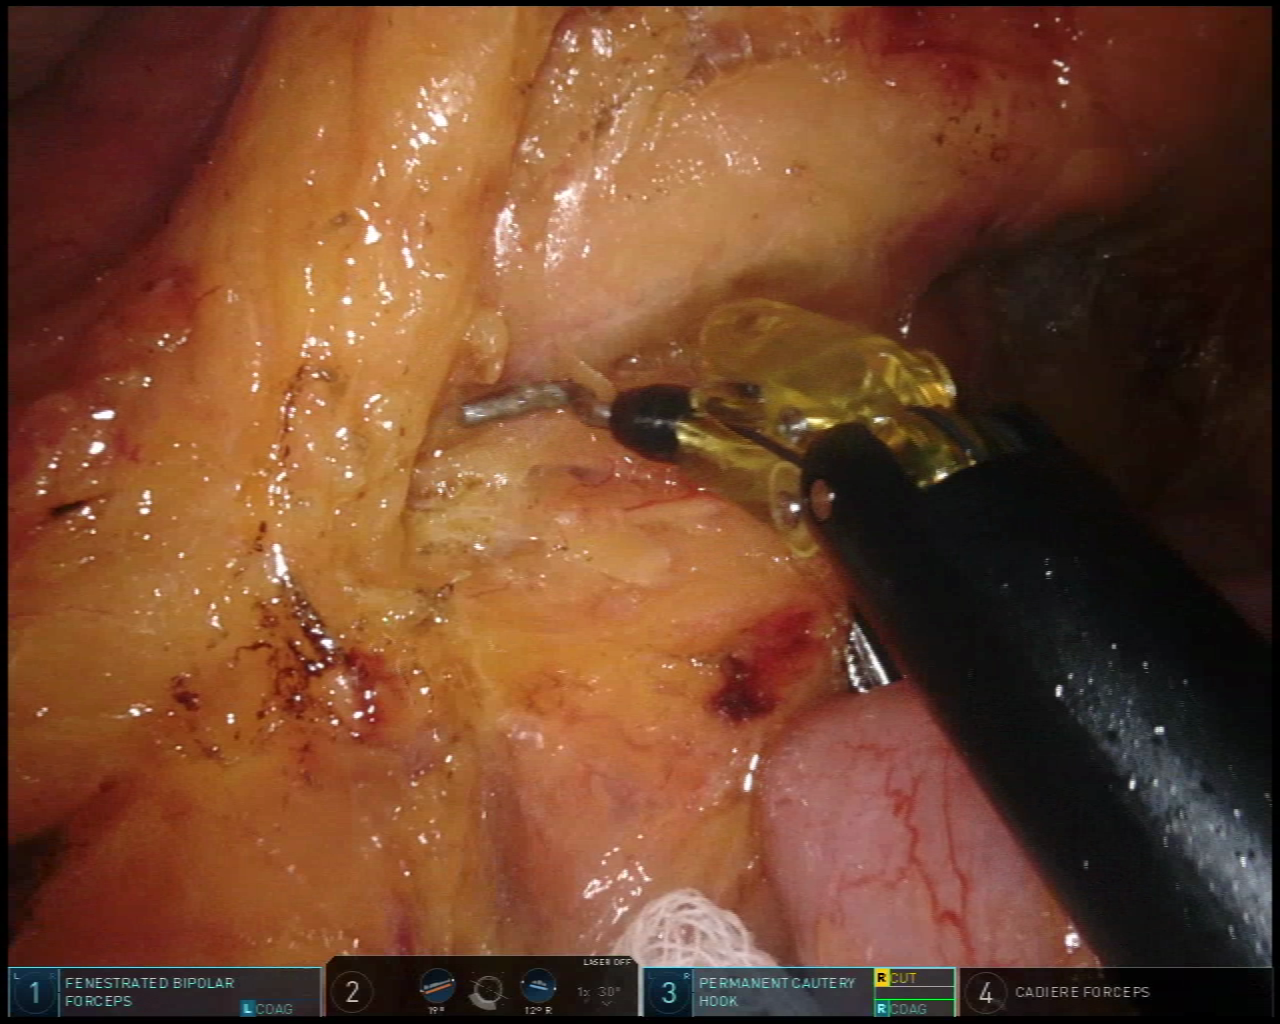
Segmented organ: inferior_mesenteric_artery
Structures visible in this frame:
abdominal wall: no
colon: no
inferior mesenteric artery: yes
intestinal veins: no
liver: no
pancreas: no
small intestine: yes
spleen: no
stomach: no
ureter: no
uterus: no
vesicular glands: no